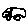
Label: car